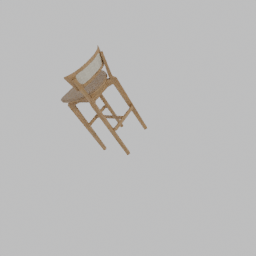
Label: furniture